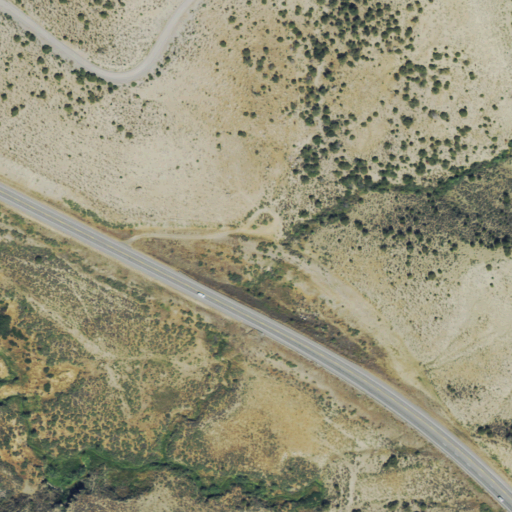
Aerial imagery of valley in Colorado named Rawhide Gulch containing shrub, evergreen forest, low intensity development, deciduous forest, medium intensity development, woody wetlands, pasture, and open development